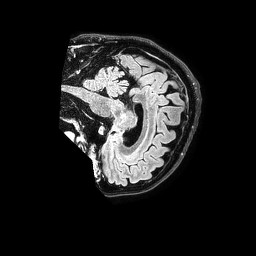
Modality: FLAIR
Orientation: sagittal
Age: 42
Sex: male
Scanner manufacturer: philips
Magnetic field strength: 1.5 T
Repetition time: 4.8 s
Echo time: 0.3 s